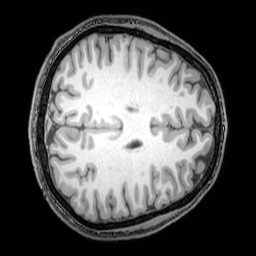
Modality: T1w
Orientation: axial
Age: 24
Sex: male
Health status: healthy
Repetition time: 0.081 s
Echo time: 0.037 s